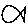
Label: fish